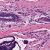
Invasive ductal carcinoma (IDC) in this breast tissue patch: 0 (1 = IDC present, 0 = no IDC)